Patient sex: M
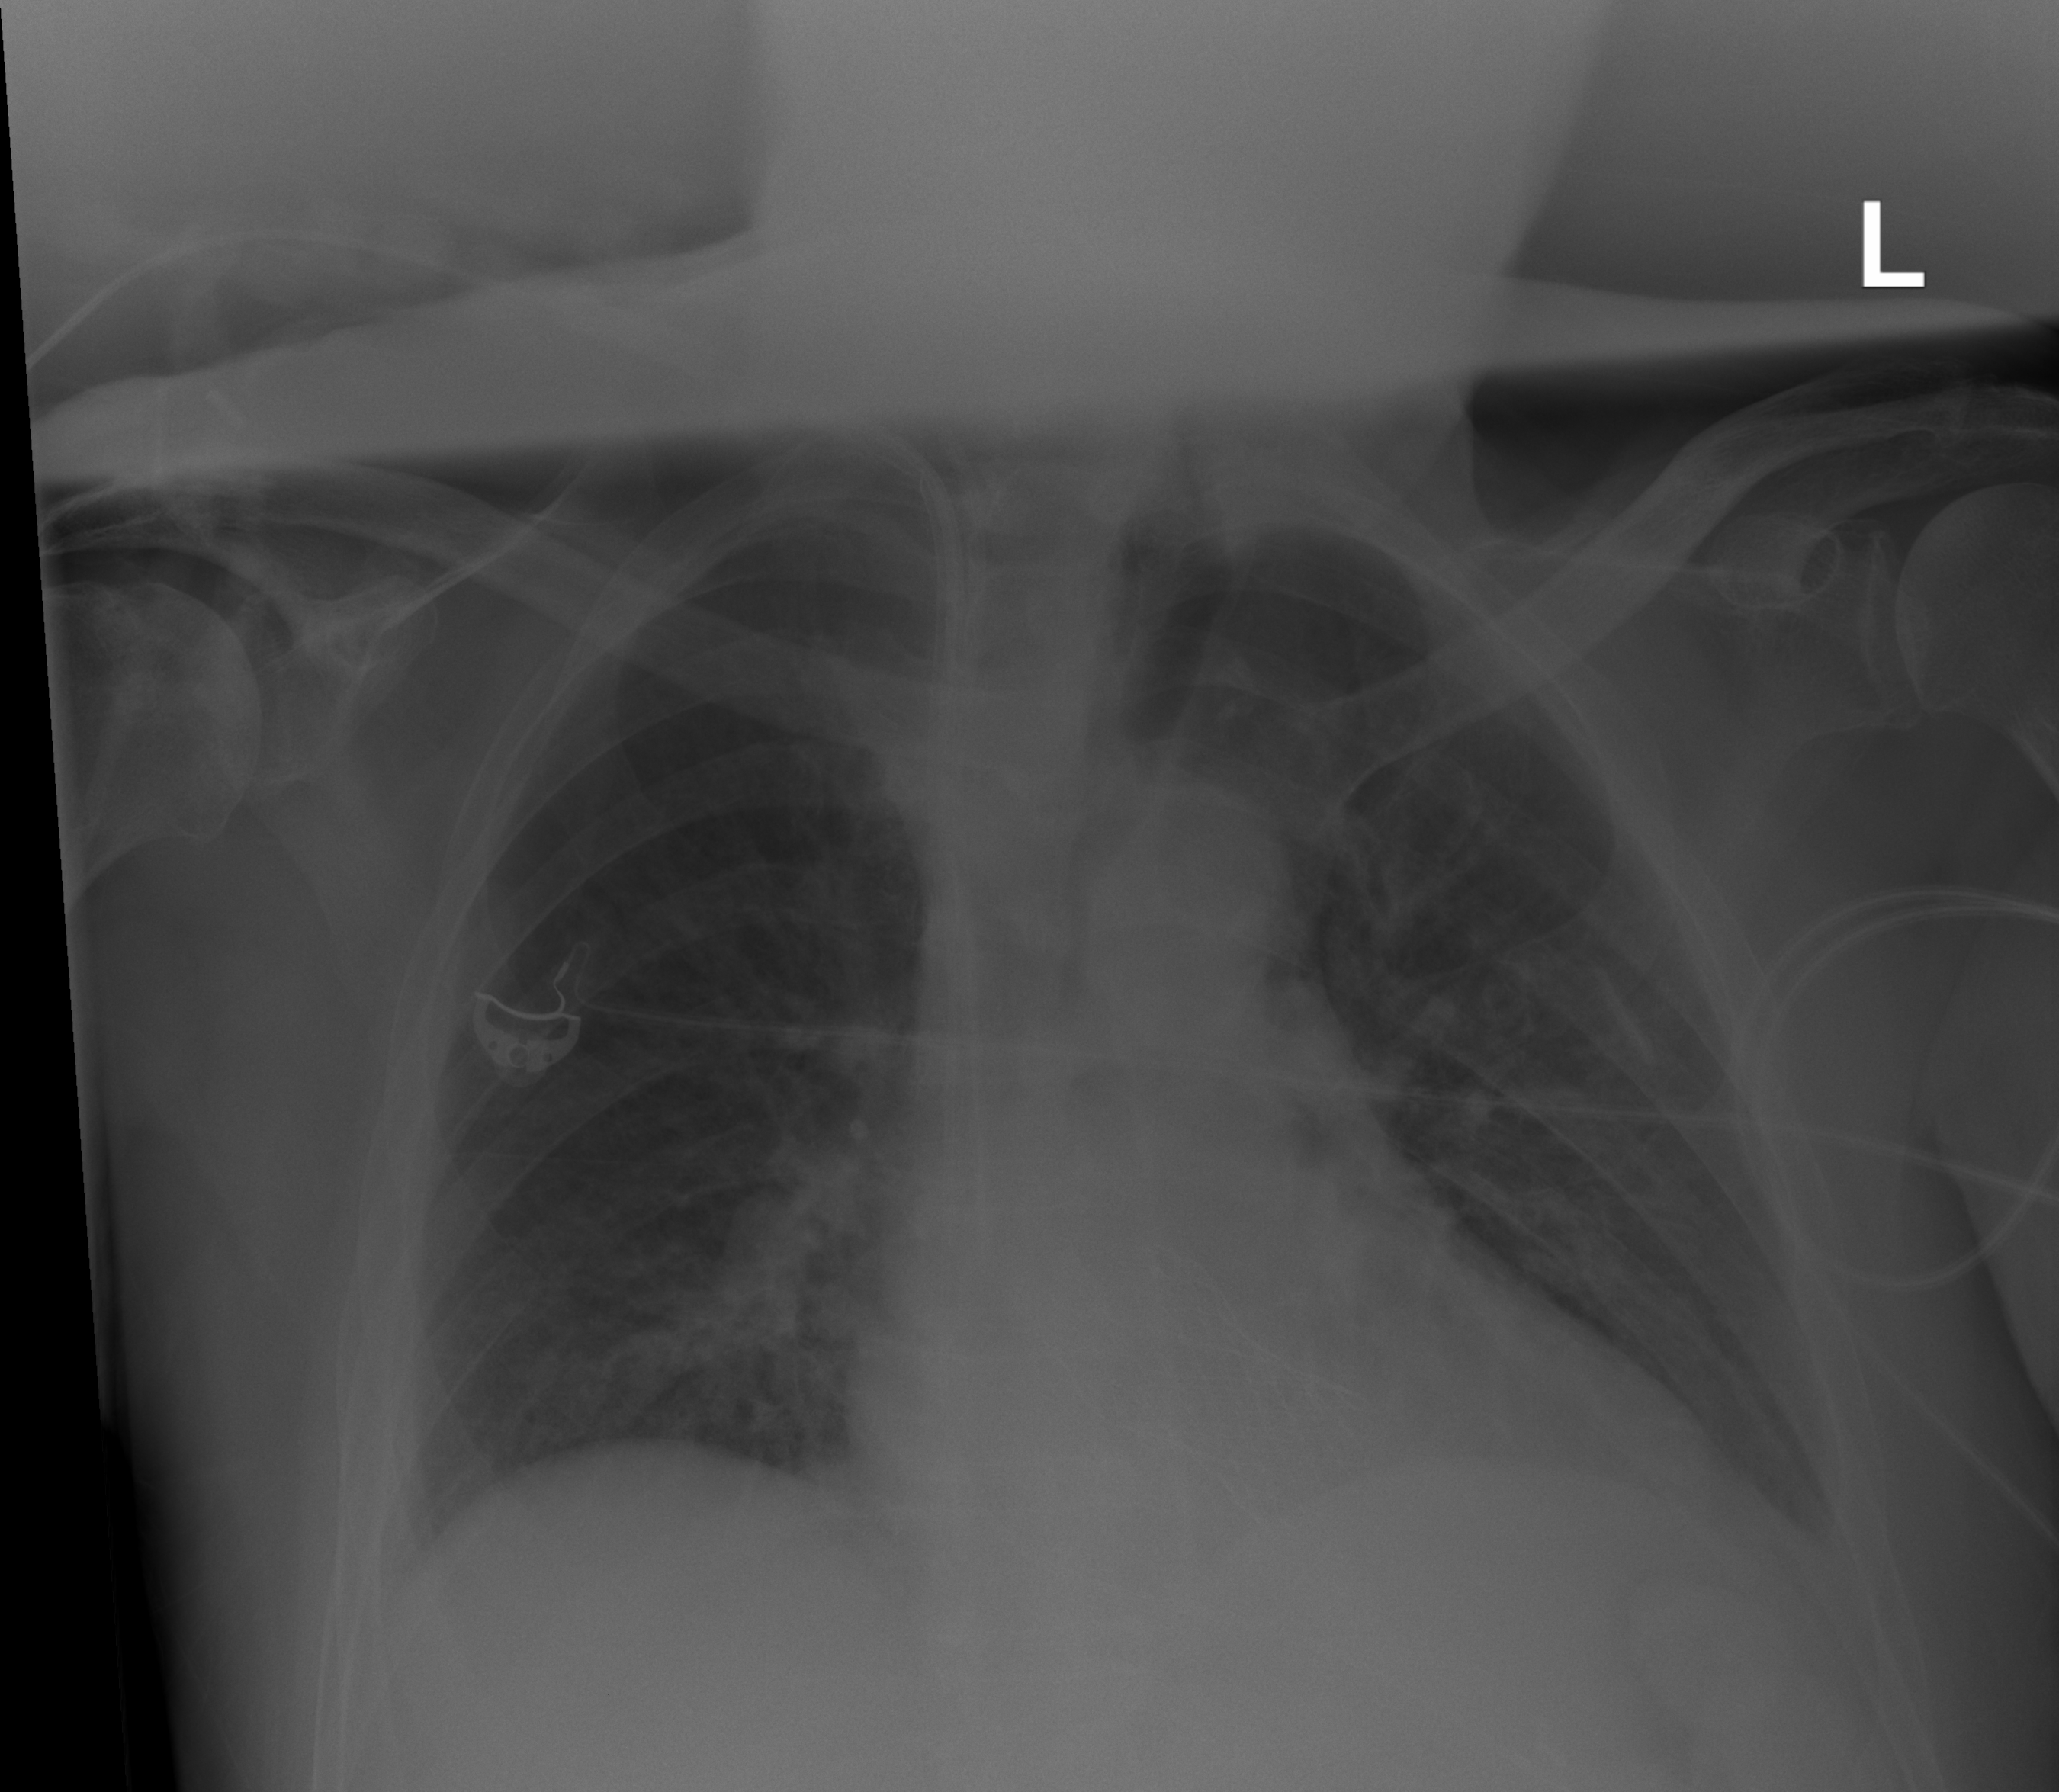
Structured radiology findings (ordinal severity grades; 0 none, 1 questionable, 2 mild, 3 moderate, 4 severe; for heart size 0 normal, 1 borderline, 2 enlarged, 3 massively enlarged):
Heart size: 1
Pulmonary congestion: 1
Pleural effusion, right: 0
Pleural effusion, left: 0
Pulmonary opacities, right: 0
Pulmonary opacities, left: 0
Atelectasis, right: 0
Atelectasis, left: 0